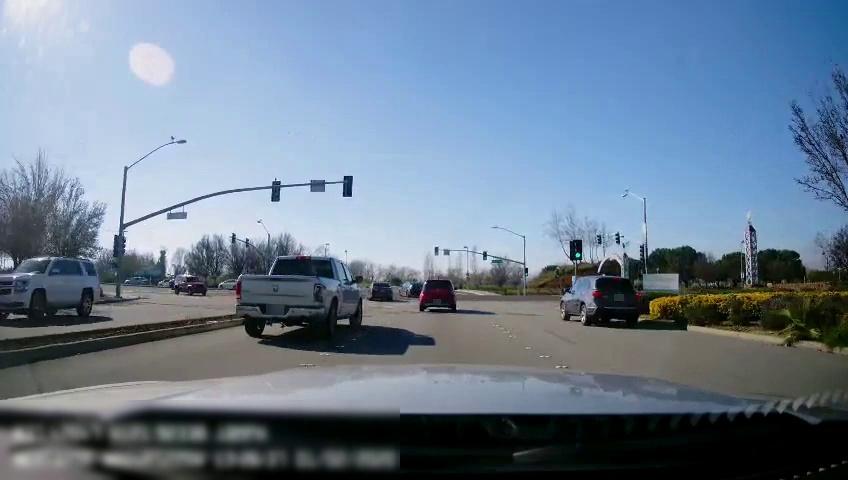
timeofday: Day
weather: Sunny
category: Drivable Space
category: Drivable Space
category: Vehicles | SUV
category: Vehicles | Car
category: Vehicles | SUV
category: Vehicles | SUV
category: Vehicles | Car
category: Vehicles | Car
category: Vehicles | Car
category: Vehicles | Car
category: Vehicles | Car
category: Vehicles | Truck
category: Lanes | Current Lane
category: Lanes | Current Lane
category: Traffic | Lights
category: Traffic | Signs
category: Traffic | Lights
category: Traffic | Signs
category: Traffic | Lights
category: Traffic | Signs
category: Traffic | Lights
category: Traffic | Lights
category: Traffic | Lights
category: Traffic | Lights
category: Traffic | Lights
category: Traffic | Lights
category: Traffic | Lights
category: Traffic | Lights
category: Traffic | Lights